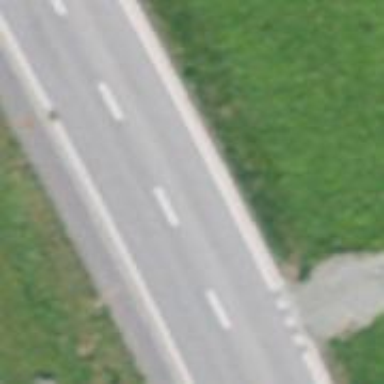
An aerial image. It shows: Secondary road with asphalt surface.